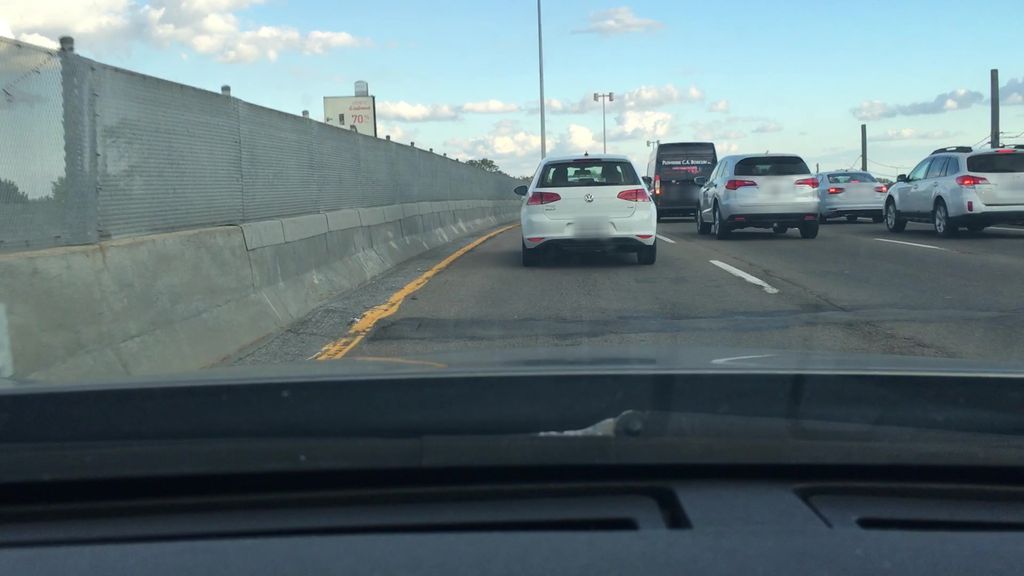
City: montreal